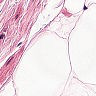
Metastatic tissue present: no